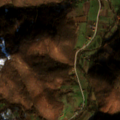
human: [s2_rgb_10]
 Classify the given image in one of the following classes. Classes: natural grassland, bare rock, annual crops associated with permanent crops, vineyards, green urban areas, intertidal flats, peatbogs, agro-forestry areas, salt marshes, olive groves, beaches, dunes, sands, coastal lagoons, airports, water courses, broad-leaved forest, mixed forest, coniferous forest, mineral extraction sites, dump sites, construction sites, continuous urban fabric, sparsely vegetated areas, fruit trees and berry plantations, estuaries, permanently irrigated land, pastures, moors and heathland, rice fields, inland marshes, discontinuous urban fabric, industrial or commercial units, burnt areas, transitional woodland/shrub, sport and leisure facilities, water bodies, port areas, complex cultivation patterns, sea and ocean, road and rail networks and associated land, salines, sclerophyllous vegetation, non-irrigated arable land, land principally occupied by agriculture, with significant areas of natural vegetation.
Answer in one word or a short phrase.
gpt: pastures, complex cultivation patterns, land principally occupied by agriculture, with significant areas of natural vegetation, broad-leaved forest